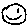
Label: smiley face